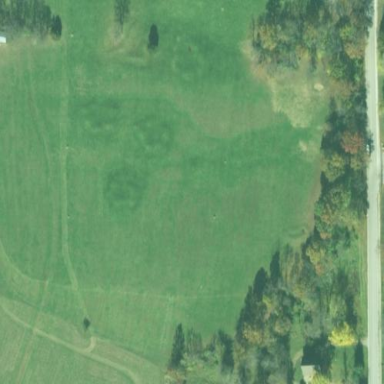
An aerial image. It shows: Grassy area designated as driving range for golf.